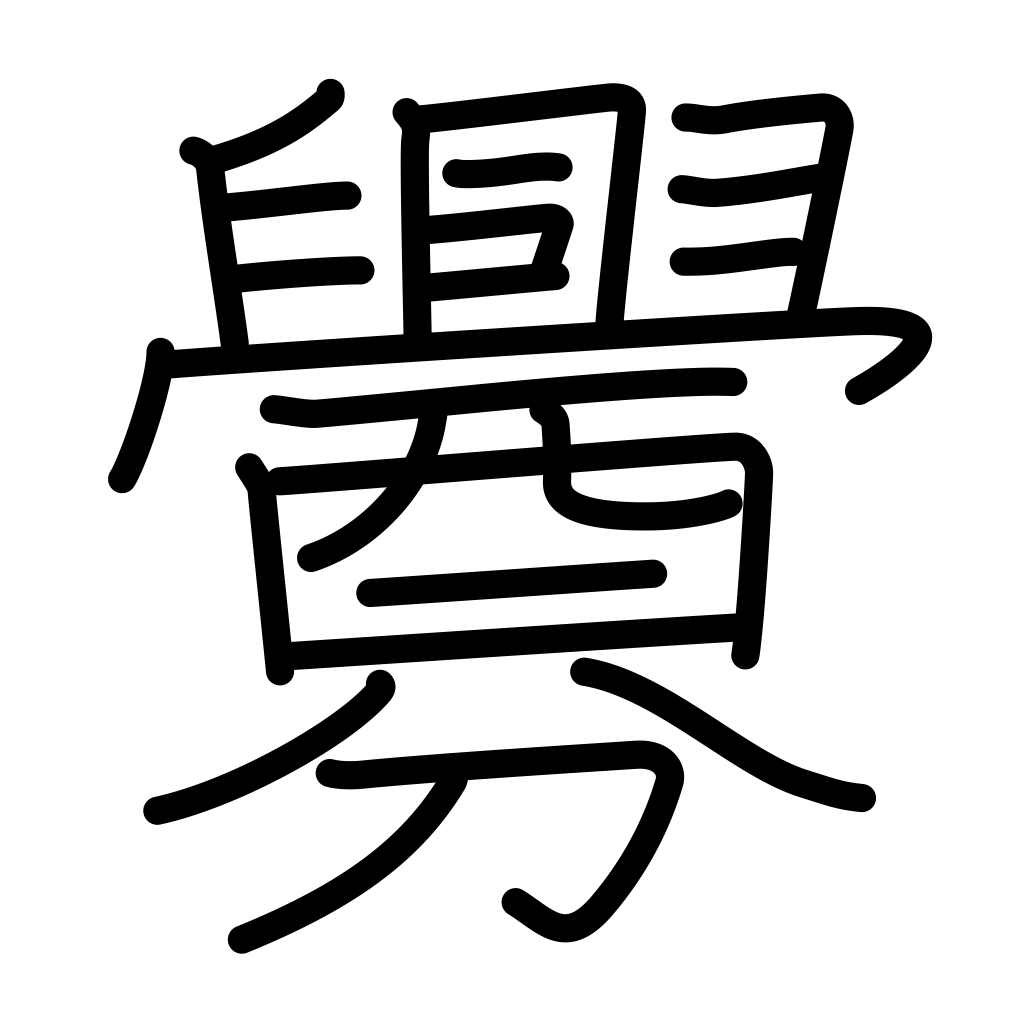
Meaning: smear with blood